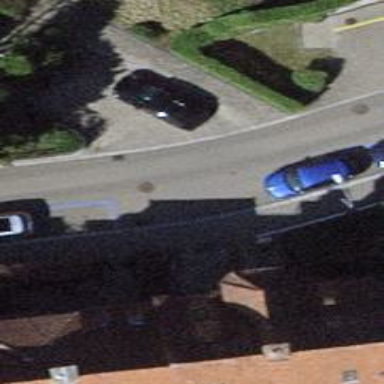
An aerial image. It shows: Residential road with asphalt surface and sidewalk on the left.